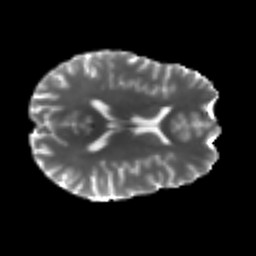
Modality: T2w
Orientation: axial
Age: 29
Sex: female
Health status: ill
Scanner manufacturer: siemens
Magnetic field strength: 3 T
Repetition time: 6.5 s
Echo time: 0.062 s